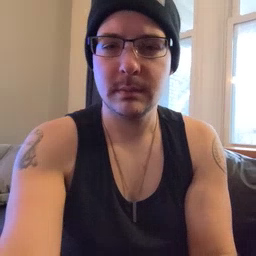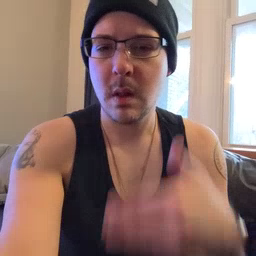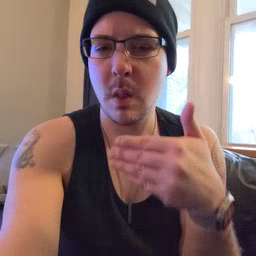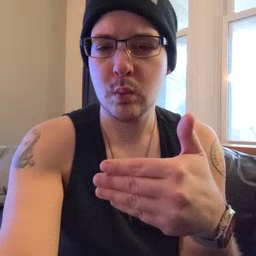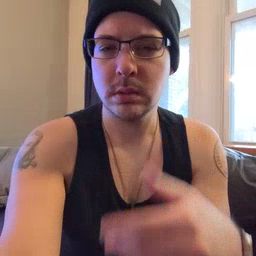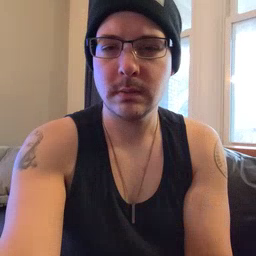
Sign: close